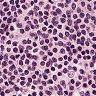
Metastatic tissue present: no